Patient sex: M
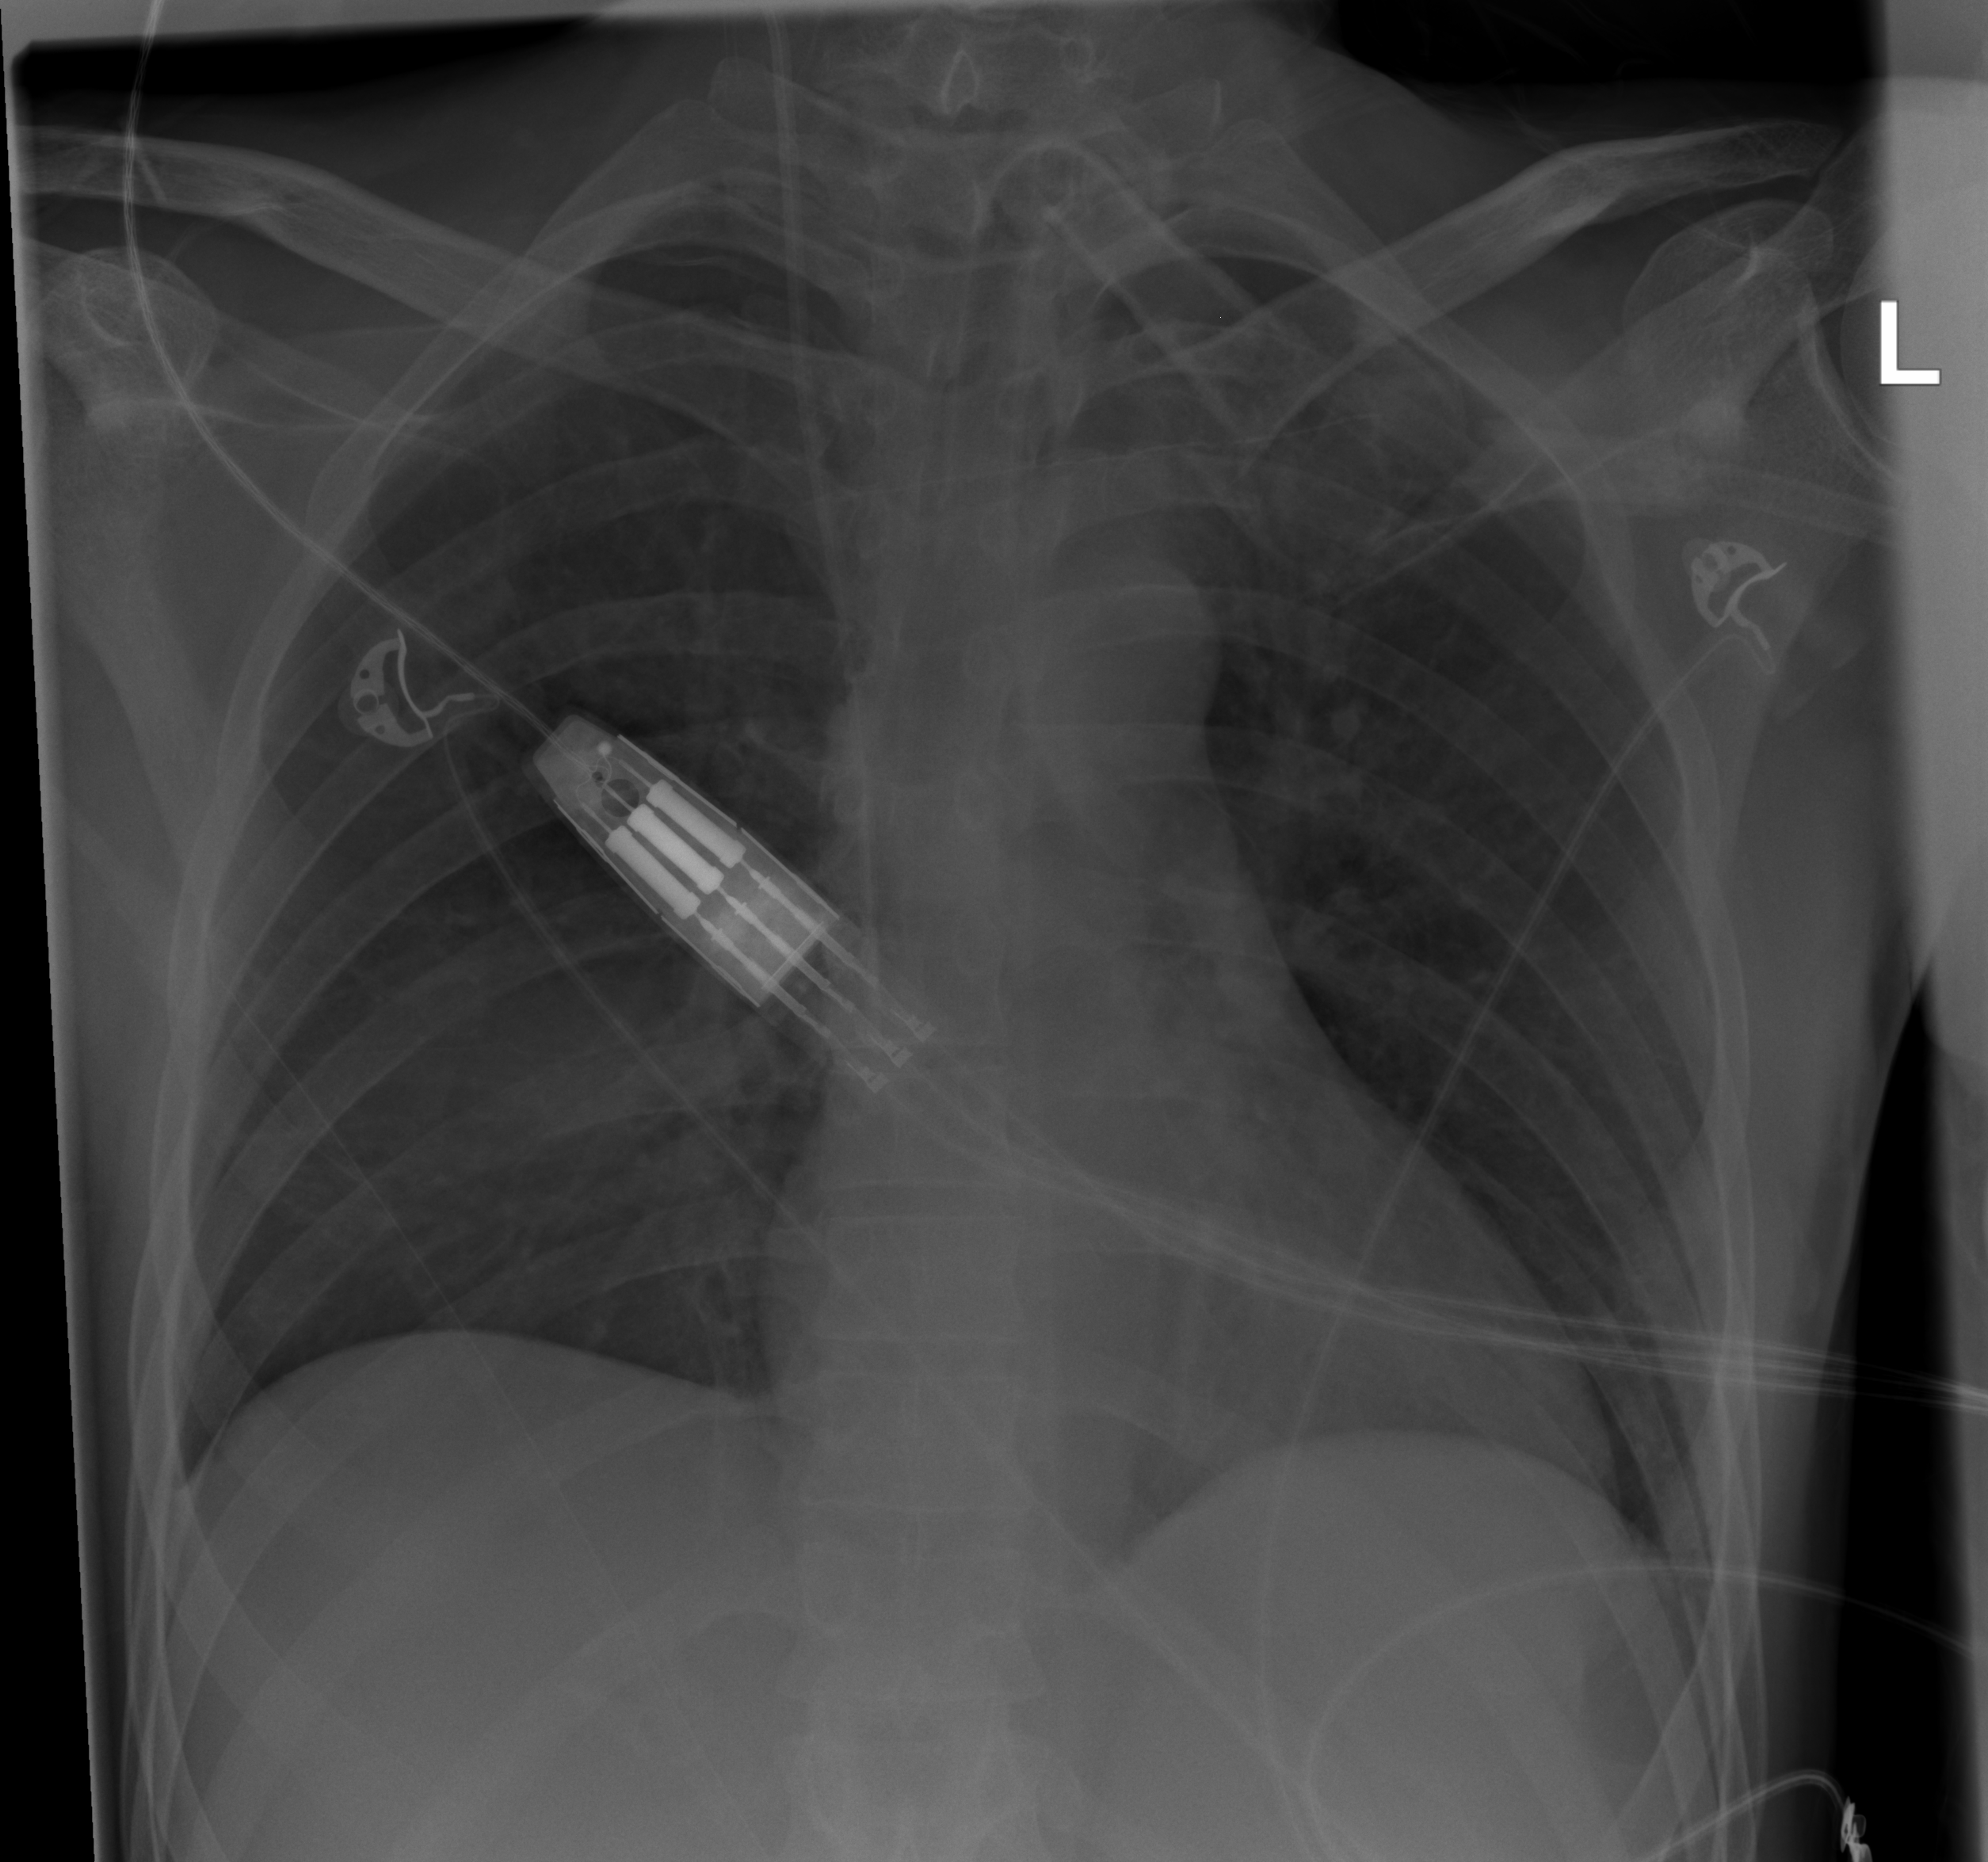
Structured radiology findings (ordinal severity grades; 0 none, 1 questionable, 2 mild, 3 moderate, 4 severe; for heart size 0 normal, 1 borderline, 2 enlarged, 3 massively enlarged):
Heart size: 0
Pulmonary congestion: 0
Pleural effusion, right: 1
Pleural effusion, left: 0
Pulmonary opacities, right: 1
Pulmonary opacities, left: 0
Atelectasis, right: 0
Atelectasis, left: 0